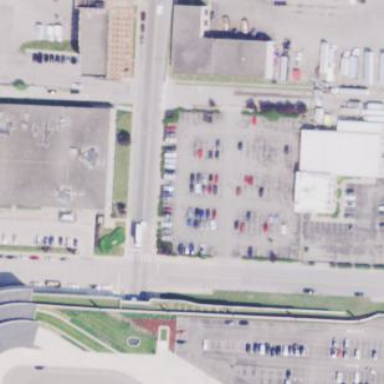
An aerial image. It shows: Parking area with surface.